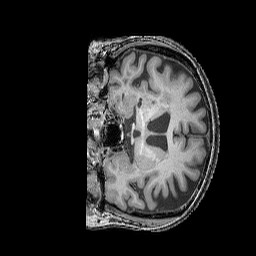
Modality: T1w
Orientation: coronal
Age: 68
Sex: female
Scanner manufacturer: siemens
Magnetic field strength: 3 T
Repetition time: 2.25 s
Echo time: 0.00411 s